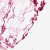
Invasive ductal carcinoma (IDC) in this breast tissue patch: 0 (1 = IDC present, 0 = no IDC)